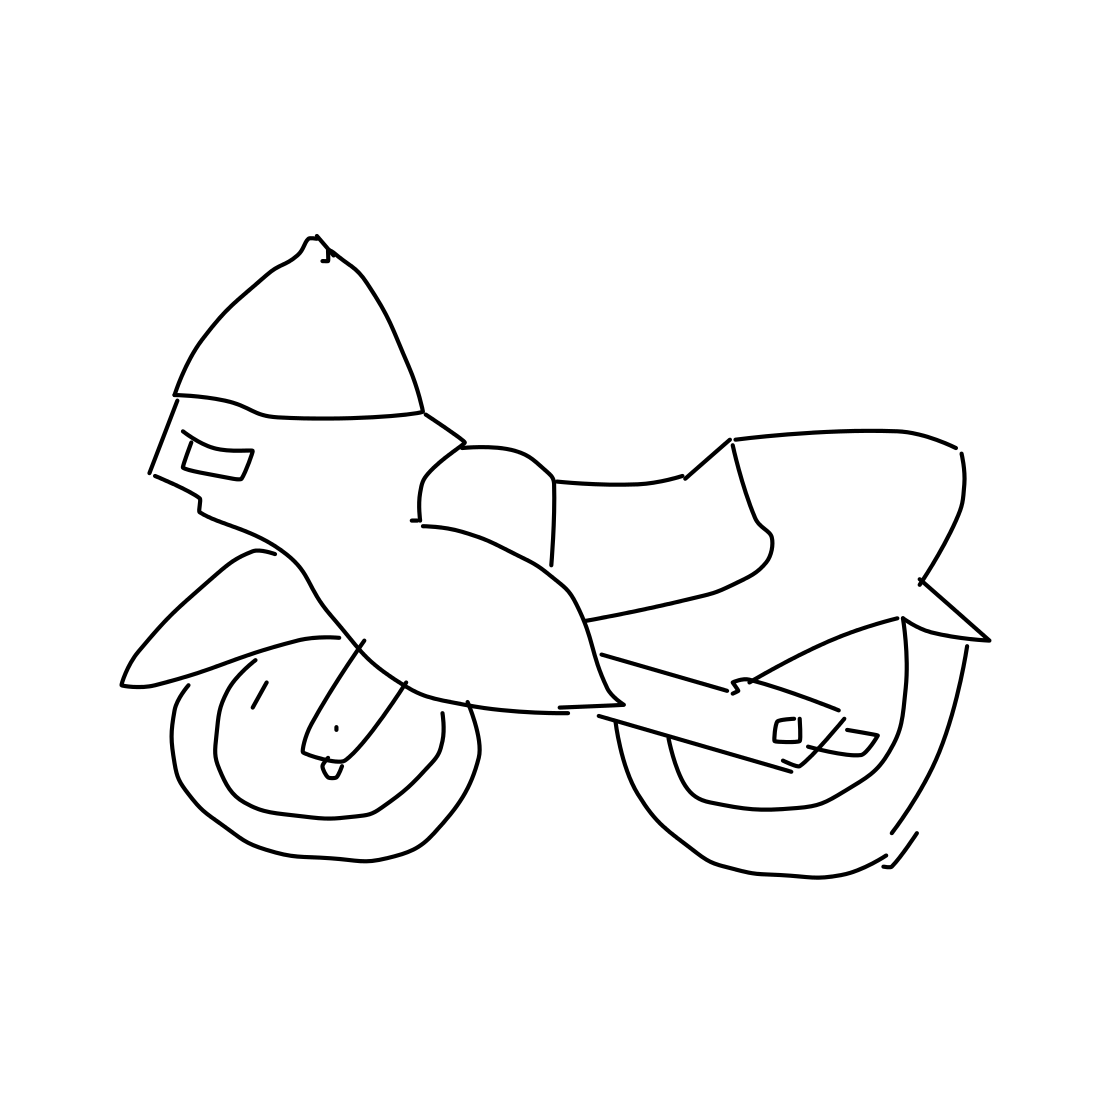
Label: motorbike